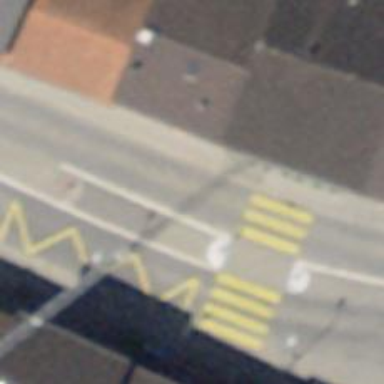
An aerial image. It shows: Bus stop with platform for public transport.